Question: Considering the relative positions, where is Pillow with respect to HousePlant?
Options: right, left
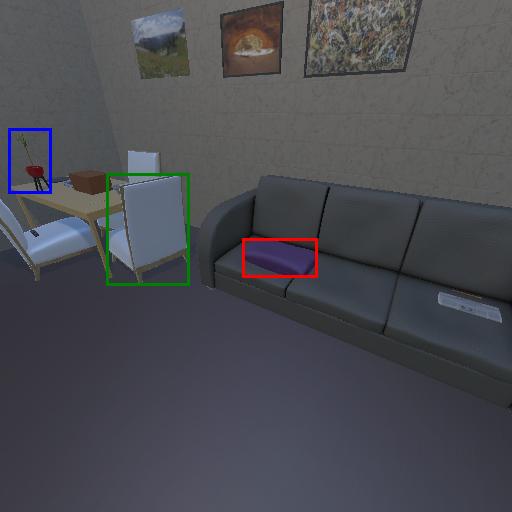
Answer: right